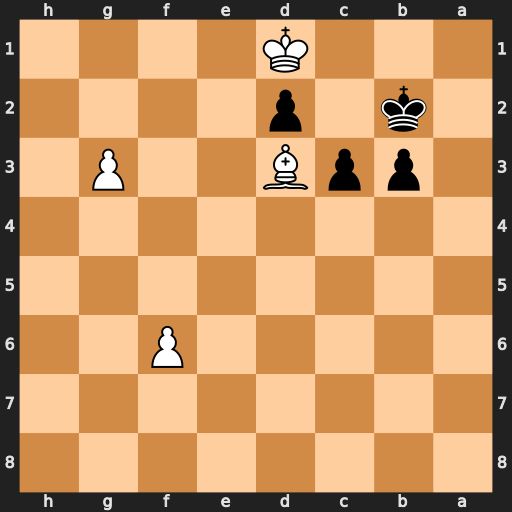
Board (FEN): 8/8/5P2/8/8/1ppB2P1/1k1p4/3K4
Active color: b
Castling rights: -
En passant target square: -
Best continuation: c2+ Kxd2 c1=Q+